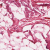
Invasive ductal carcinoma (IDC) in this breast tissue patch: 0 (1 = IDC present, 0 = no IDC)